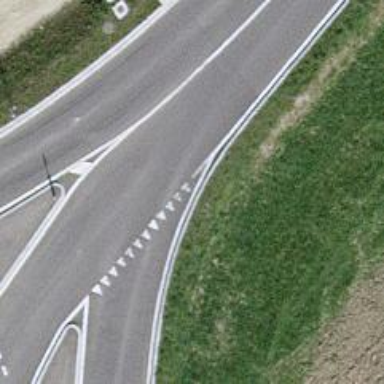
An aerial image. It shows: Road with "give way" sign.